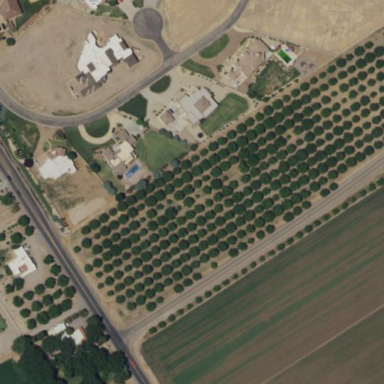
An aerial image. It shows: Orchard.